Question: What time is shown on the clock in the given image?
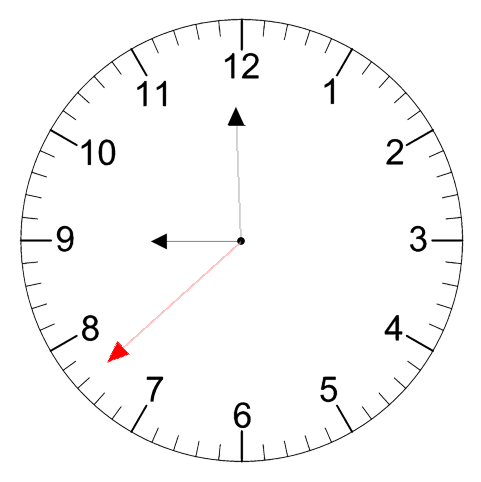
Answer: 08:59:38